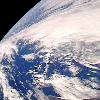
Label: cloud